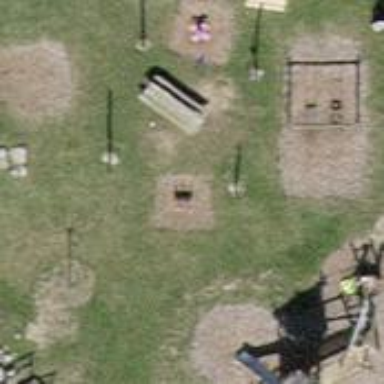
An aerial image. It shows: Playground with playful theme.